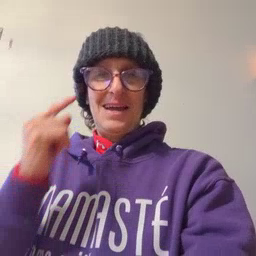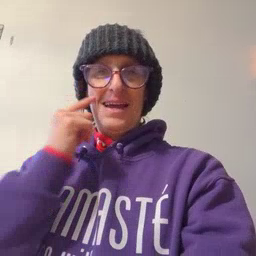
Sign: eye